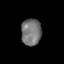
Tissue: skin
Cell type: Epithelial cells
Senescence score: 0.2734
Nuclear area (px): 529
Mean DAPI intensity: 116.509